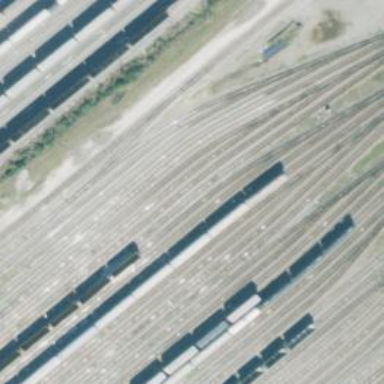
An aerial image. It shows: Railway yard in service.